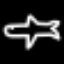
Label: airplane